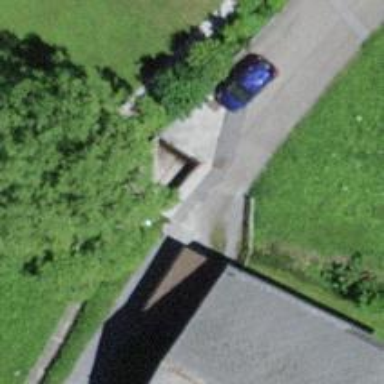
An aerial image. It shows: Retaining wall.